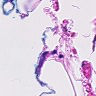
Metastatic tissue present: no